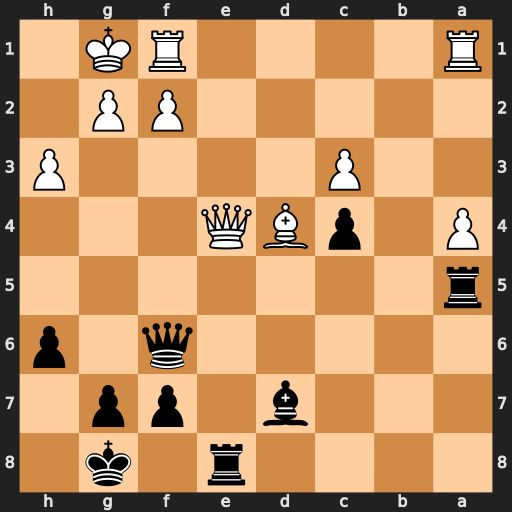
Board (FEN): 4r1k1/3b1pp1/5q1p/r7/P1pBQ3/2P4P/5PP1/R4RK1
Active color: b
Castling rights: -
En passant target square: -
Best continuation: Rxe4 Bxf6 gxf6